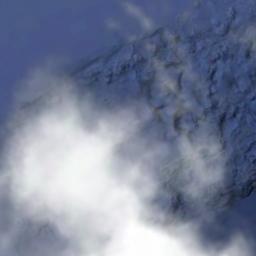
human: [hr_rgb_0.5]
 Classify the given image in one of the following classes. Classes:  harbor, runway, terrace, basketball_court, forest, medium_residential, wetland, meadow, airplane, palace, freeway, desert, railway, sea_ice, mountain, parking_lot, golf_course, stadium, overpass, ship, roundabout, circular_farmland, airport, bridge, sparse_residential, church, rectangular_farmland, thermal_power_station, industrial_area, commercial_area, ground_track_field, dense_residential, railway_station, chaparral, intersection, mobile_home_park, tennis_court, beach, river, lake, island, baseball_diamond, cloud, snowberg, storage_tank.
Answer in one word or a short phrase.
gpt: cloud